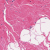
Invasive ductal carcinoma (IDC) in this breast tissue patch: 0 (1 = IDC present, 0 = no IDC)